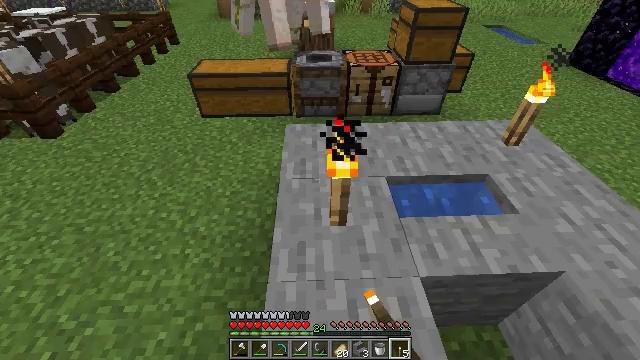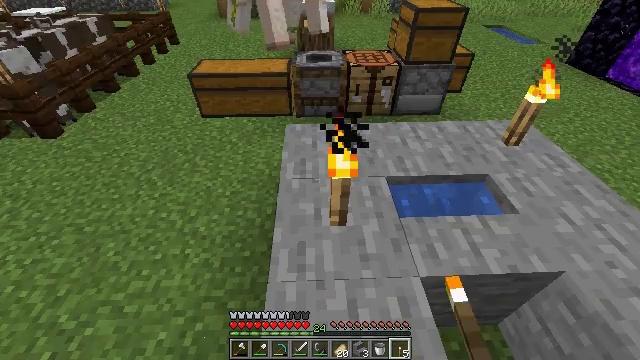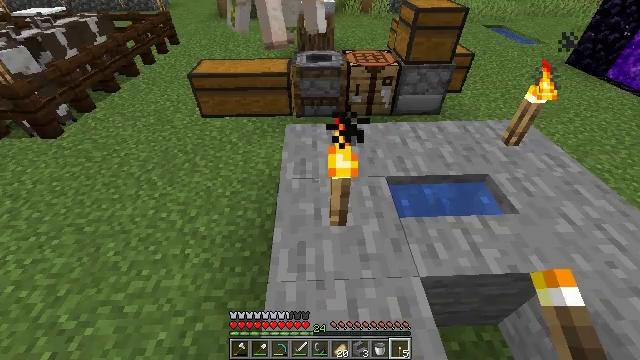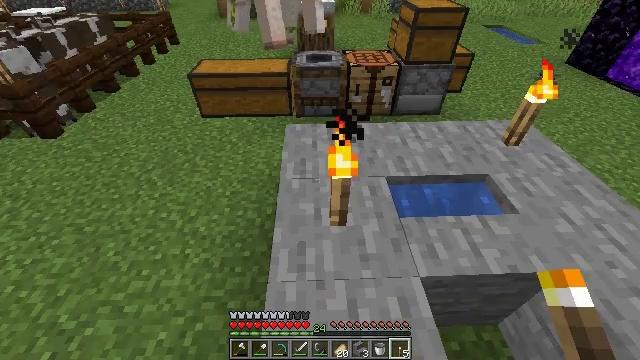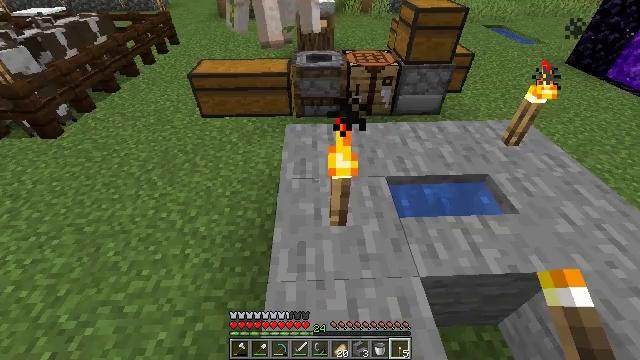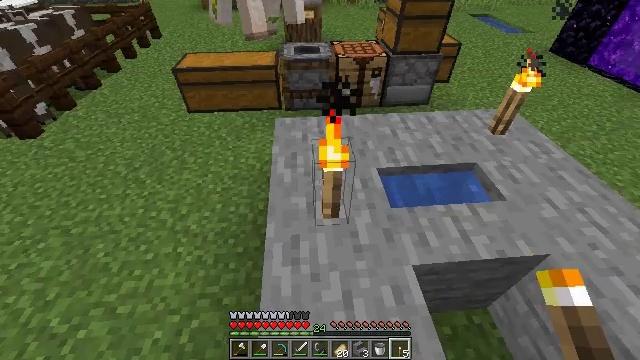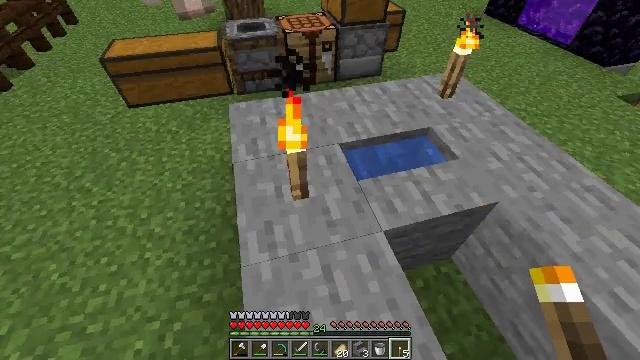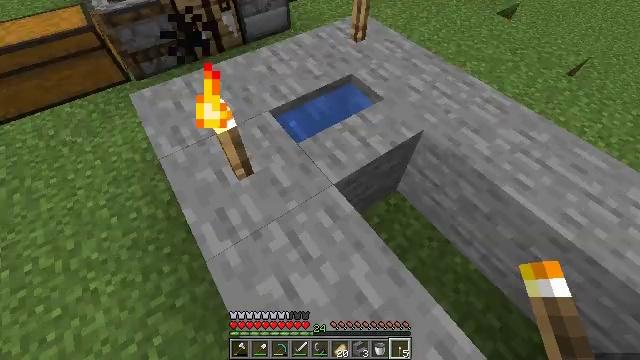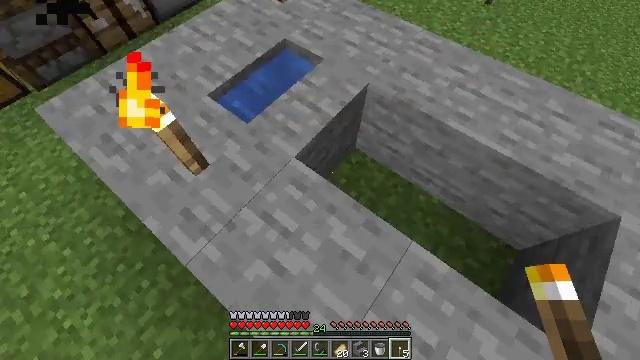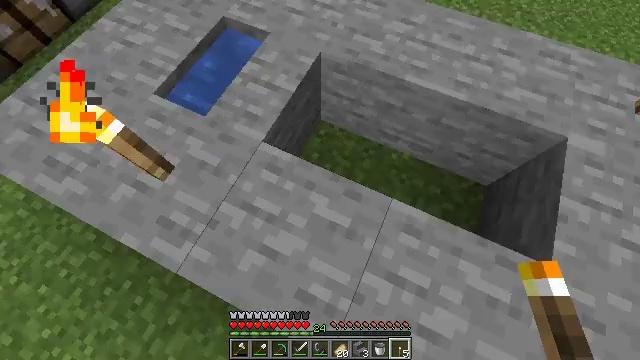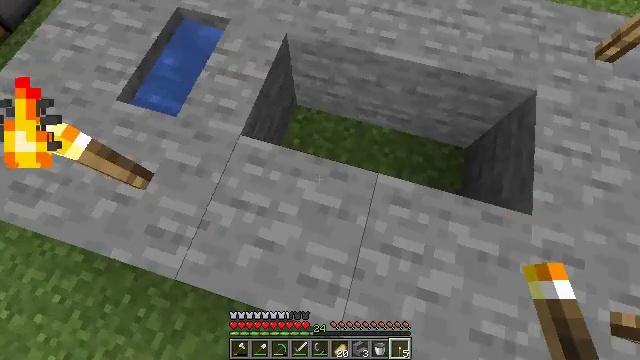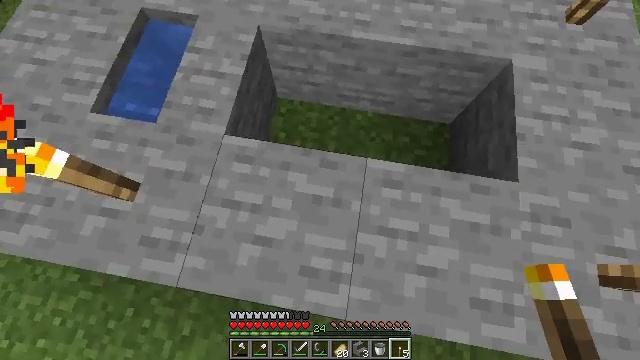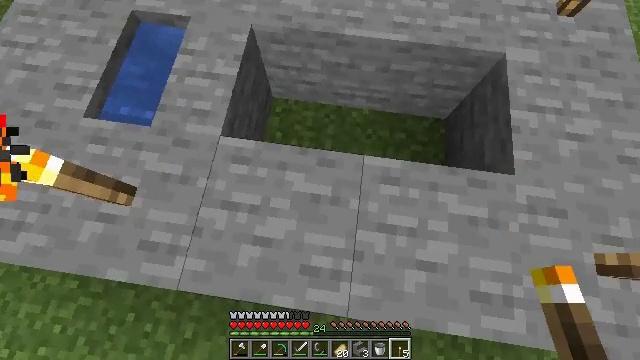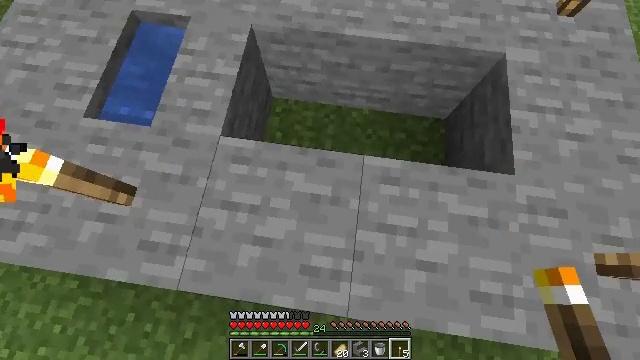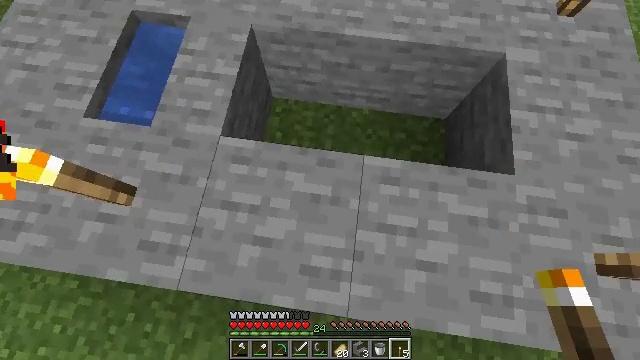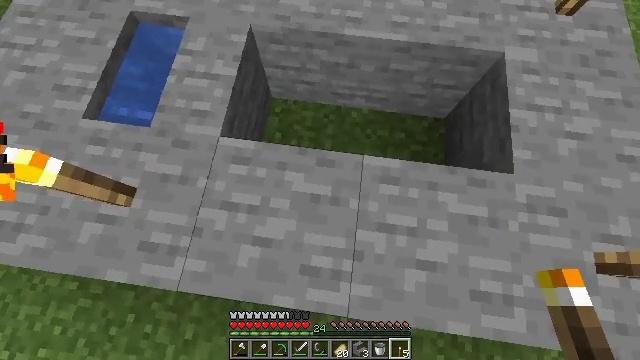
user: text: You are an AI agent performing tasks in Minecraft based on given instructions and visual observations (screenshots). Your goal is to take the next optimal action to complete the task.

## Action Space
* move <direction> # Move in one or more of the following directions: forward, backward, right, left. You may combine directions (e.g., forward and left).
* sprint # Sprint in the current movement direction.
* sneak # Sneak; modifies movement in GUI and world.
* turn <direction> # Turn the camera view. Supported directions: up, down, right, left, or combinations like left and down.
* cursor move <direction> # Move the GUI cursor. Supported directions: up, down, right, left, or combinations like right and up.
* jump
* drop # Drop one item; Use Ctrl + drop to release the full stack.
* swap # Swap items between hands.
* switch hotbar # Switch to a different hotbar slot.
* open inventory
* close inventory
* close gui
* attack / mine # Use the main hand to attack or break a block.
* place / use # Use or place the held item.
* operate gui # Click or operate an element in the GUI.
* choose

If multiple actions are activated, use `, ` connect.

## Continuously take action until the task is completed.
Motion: motion action
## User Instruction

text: Open a crafting table and craft the heavy weighted pressure plate.
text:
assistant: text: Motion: no_op
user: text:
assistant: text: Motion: no_op
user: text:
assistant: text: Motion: no_op
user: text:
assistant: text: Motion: no_op
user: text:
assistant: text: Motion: turn right and down
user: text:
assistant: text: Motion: turn right and down
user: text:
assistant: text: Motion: turn right and down
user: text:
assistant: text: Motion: turn right and down
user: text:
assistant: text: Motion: turn right and down
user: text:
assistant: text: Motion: turn right and down
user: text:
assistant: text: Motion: turn right and down
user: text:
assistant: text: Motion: turn right
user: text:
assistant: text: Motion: no_op
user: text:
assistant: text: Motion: no_op
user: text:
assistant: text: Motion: no_op
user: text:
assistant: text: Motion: turn right
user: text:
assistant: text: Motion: turn right and up
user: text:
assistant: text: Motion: turn up
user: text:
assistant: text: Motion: no_op
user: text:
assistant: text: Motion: no_op
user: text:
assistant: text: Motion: turn right and up
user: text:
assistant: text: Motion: turn right and up
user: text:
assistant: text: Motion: turn right and up
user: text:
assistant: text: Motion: turn right and up
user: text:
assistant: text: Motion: turn right and up
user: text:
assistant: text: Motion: turn right and up
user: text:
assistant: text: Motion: turn right and up
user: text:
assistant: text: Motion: no_op
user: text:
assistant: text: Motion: no_op
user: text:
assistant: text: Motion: no_op